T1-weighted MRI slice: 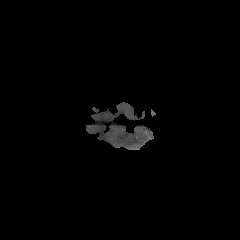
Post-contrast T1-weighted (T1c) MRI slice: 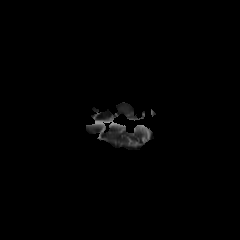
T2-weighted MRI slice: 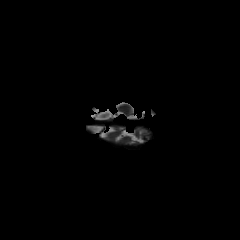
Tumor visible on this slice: no